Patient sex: M
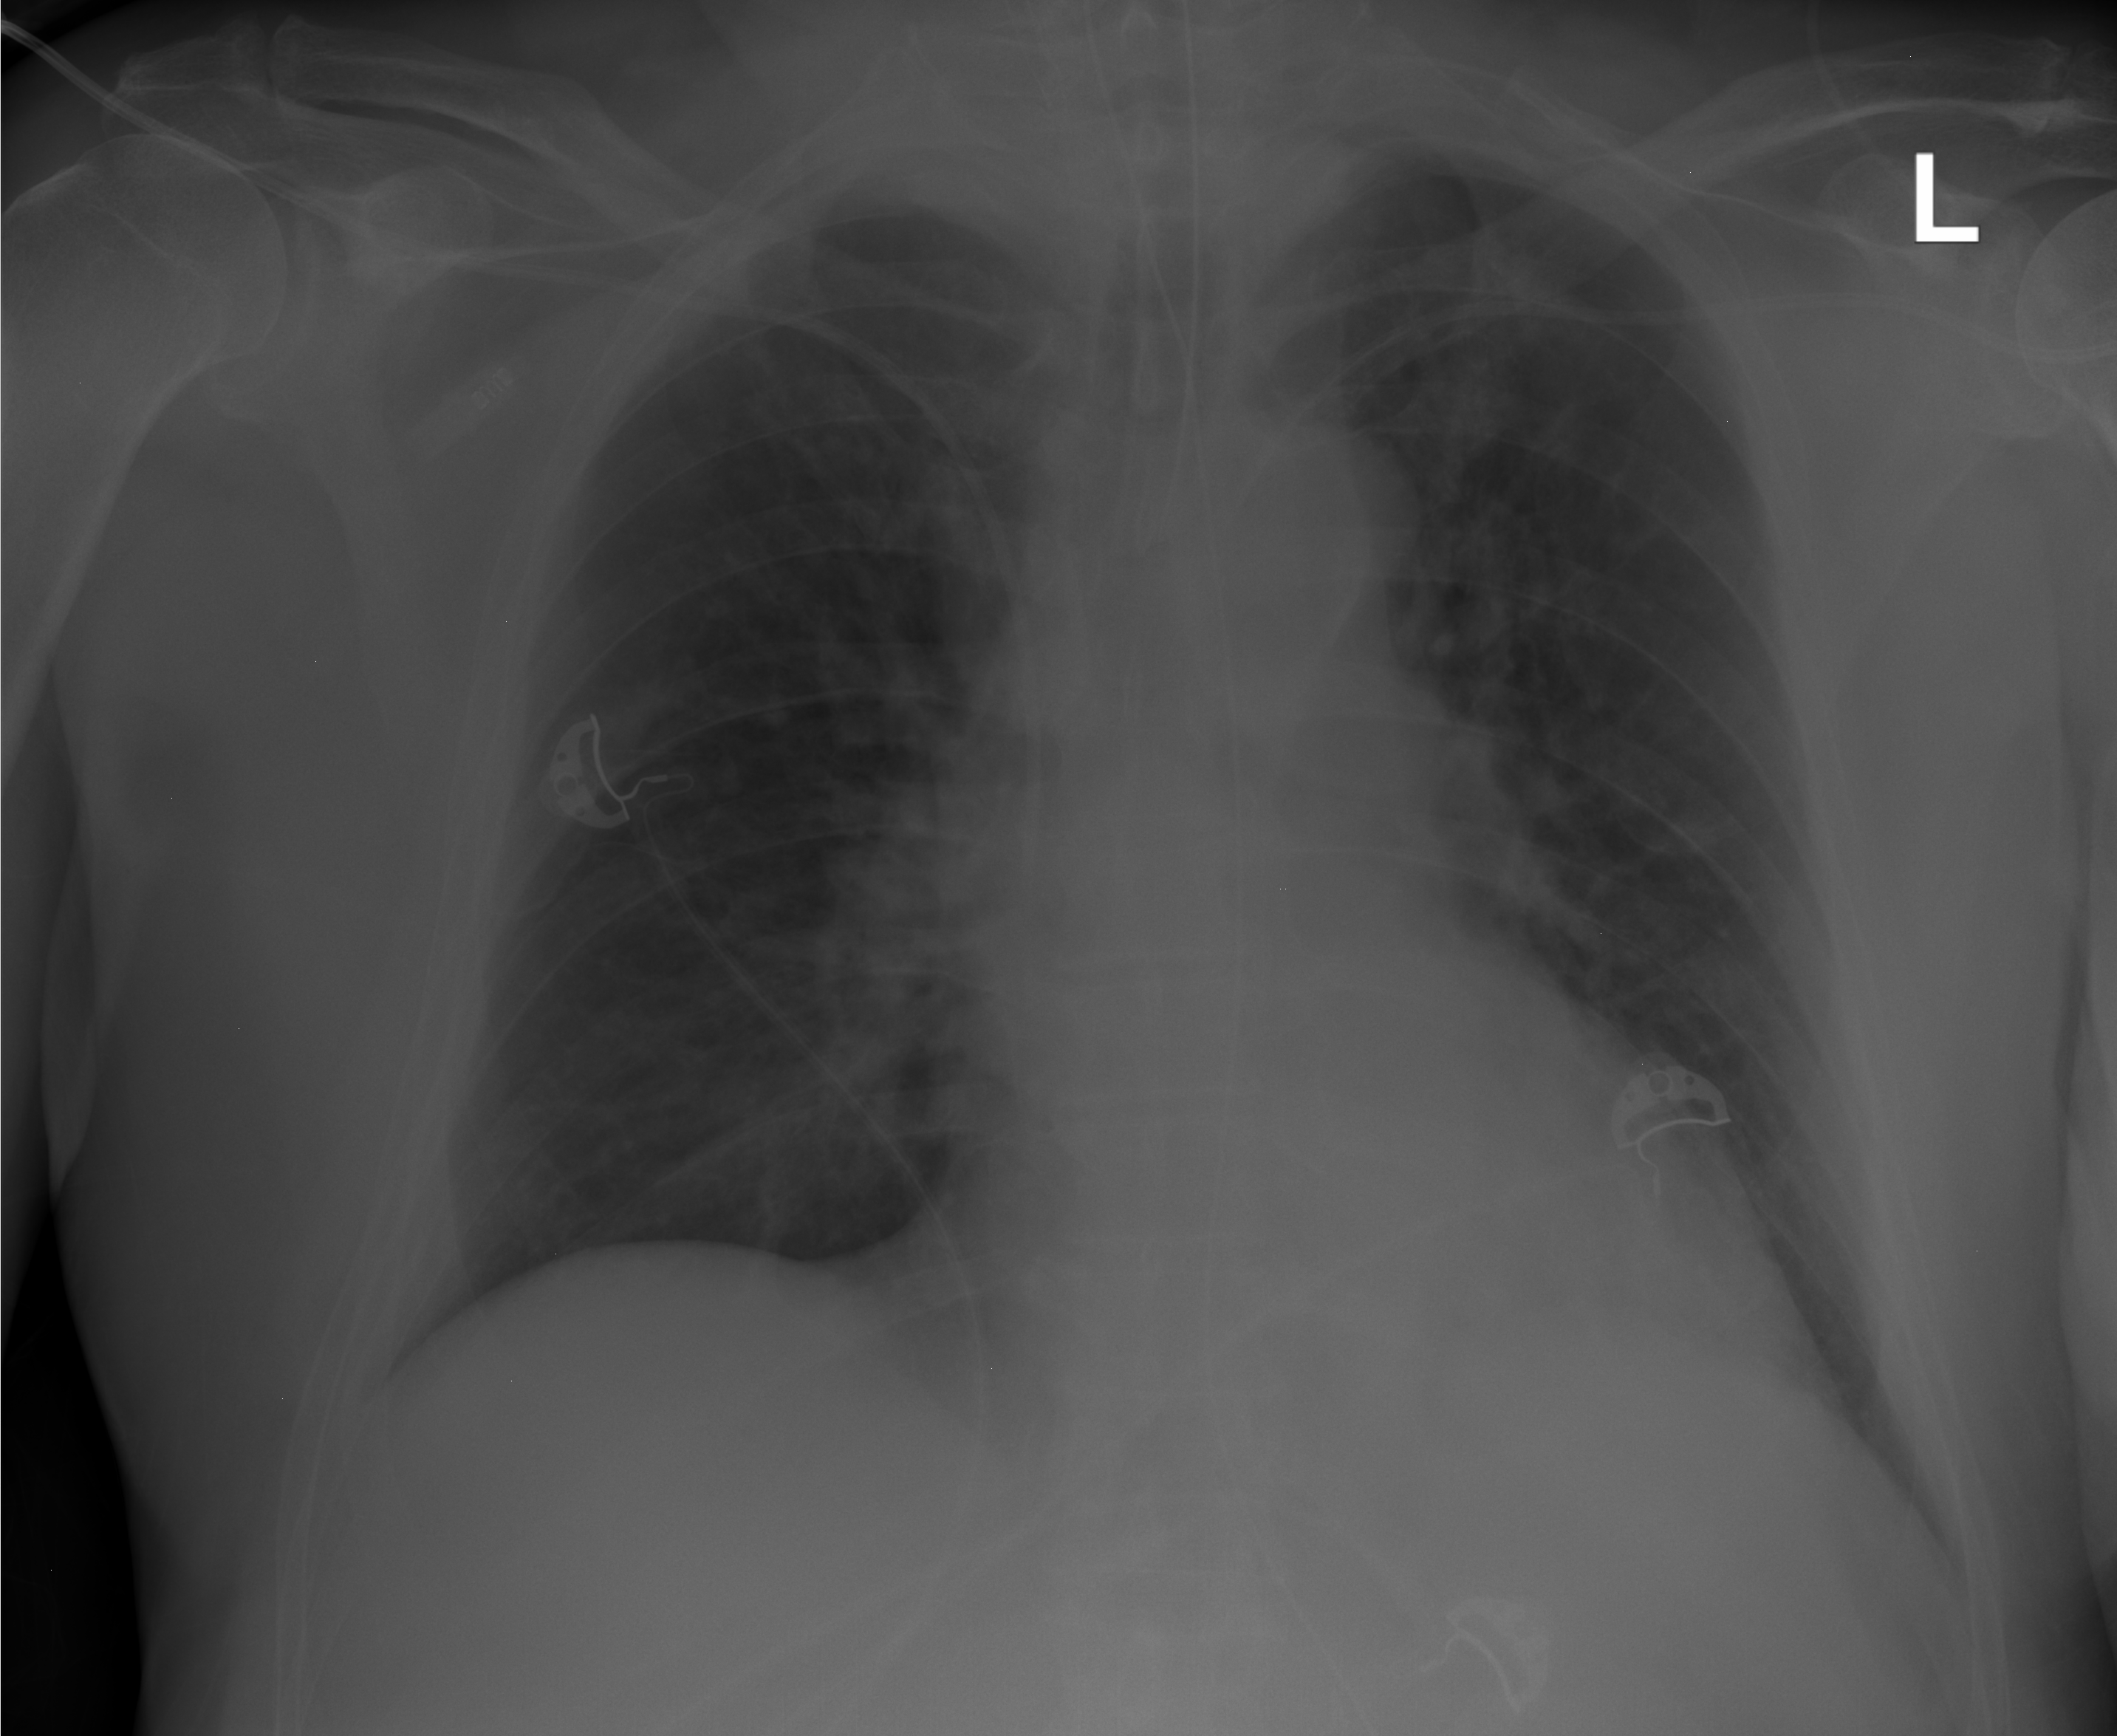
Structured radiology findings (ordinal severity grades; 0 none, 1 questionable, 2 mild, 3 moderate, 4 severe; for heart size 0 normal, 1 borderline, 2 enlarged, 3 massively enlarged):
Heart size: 1
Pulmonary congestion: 2
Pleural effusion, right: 0
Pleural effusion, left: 0
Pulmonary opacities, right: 2
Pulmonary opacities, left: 2
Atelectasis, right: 0
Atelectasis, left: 2